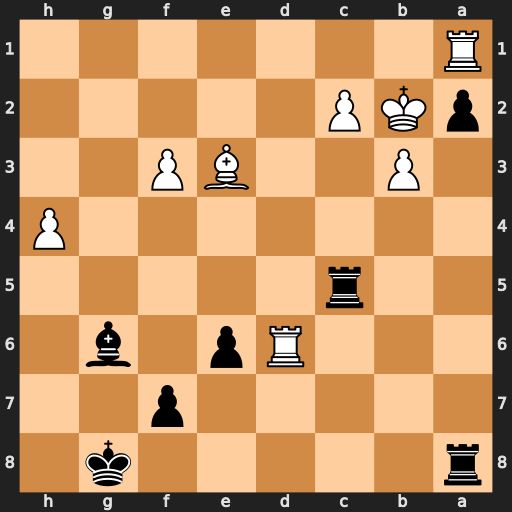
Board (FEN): r5k1/5p2/3Rp1b1/2r5/7P/1P2BP2/pKP5/R7
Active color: b
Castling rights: -
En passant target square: -
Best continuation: Rxc2#